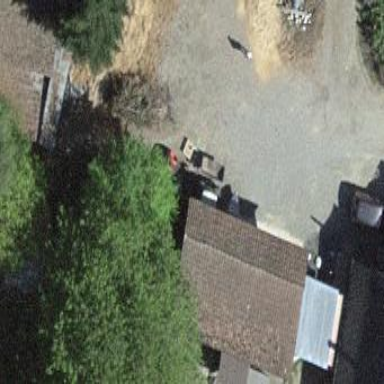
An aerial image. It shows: Barn.